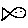
Label: fish